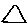
Label: triangle